Question: I have tried again to ask the same <URL>, but I ended up asking a different question by not providing essential information about my problem.
I implement a data structure which is a tree. Each node of this tree has an array/vector/(random access structure) with all its children which can be arbitrary many. The insertion/removal of elements is easy since we always double/divide-by-two the number of the elements in this array.
That is what the 'O(k)' insertion/removal means in this context. We have 'k' elements and we append 'k' more or delete 'k/2'. Rebuilding the whole data structure is fine so far. A 'dynamic array' (or a 'vector') works.
The operation that raises the question is the following. Sometimes we have to '"split"' a node having 'n' children, which means we "divide" the children among different nodes. The way we dive is in continuous groups. The most efficient way for this split is, I guess, to have one pointer for each new node at the position where its children are and how many there are (let's say each node takes 'k' children). But then, the number of these children may change and that should not affect its siblings (or even worse, the whole tree) i.e the execution time of an insertion should be 'O(k)' and not 'O(n)'. How do we do it?
An easy but inefficient work-around would be that every time we split a node, we replace the "big" array of 'children' with many (as many as the split parts) "small" dynamic arrays.
Each of the following "boxes" is a random access structure.

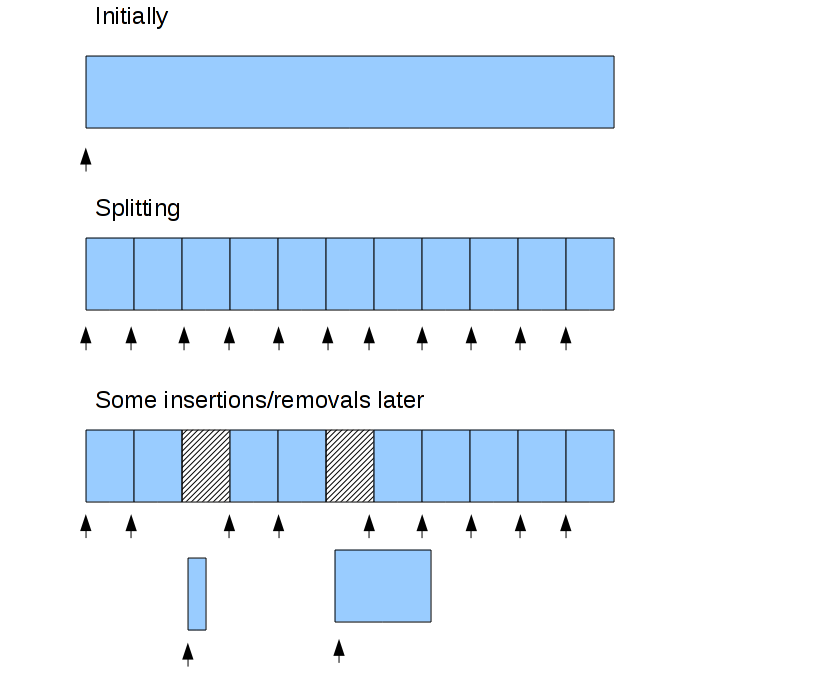
Answer: From the description you gave of the tree structure you are implementing, it might be best to create a new data structure to mimic your tree. Especially if you're already tracking pointers between nodes.
If I understand your statement, each node in your tree would contain a vector of children node pointers. When you need to split the node, you could create new nodes with each one receiving a segment of the vector of children pointers, and the newly created nodes would be inserted into the node vector of the parent node.
for example:
'N1->N2->(n3,n4,n5,n6,n7,n8)' split N2 into two nodes: 'N1->(N2_1, N2_2)' with 'N2_1->(n3,n4,n5)' and 'N2_2->(n6,n7,n8)'
(Sorry, I don't know how to easily draw trees...)
This way, you are only relinking memory rather than copying, and access will generally be log n. Furthermore, this gives a proper representation of the tree structure in code.
Suppose again, we have 'N1->N2->(n3,n4,n5,n6,n7,n8)'. If N1 should need to have new nodes added, the only affect is on the N1 node: 'N1->(N2,N9)->(n3,n4,n5,n6,n7,n8)'
The structure of a node might be like this (very simplified):
'''
class Node {
vector<Node *> children;
Node * parent;
};
'''
The larger tree structure would be many of these nodes all linked together much like a binary tree. To add nodes to any one node on a tree would only add items to the 'children' member of that node. Nothing else is affected.